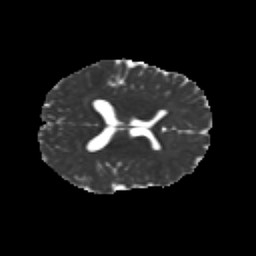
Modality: MD
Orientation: axial
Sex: female
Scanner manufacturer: siemens
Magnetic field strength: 3 T
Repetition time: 5 s
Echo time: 0.071 s